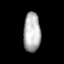
Tissue: lung
Cell type: Epithelial cells
Senescence score: 0.2339
Nuclear area (px): 656
Mean DAPI intensity: 179.864